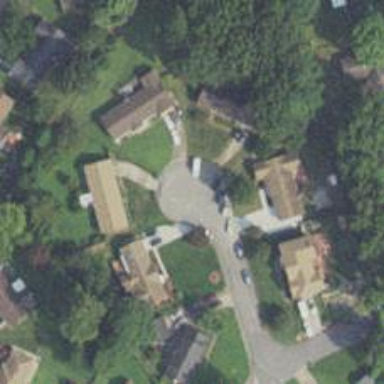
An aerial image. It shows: Turning circle on the road.